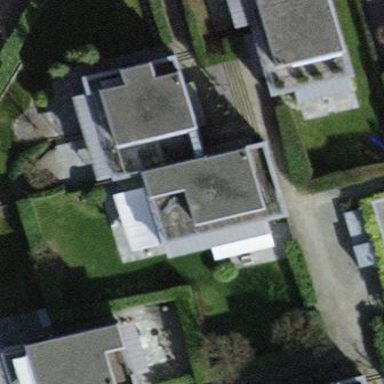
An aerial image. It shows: Building with flat roof oriented across its structure.